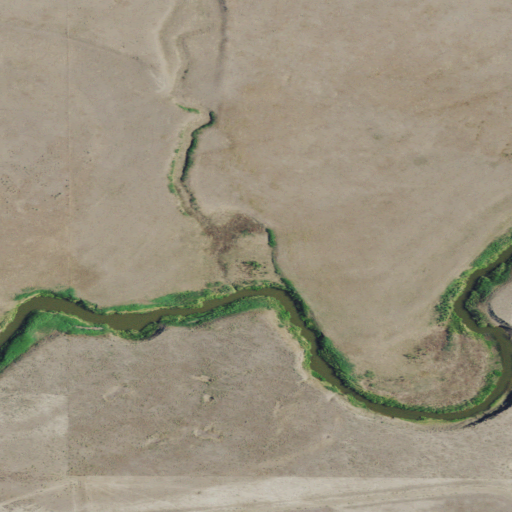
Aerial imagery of valley in Montana named Twin Lake Coulee containing pasture, grassland, and shrub